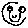
Label: smiley face